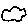
Label: cloud